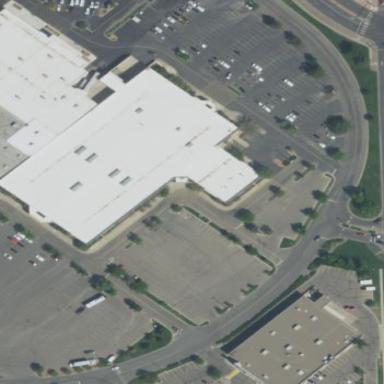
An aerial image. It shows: Retail building that houses department store.